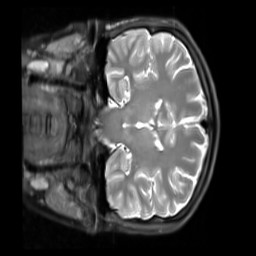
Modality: PDw
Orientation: coronal
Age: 20
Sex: female
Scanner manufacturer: siemens
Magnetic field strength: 3 T
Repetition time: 11.88 s
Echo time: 0.014 s